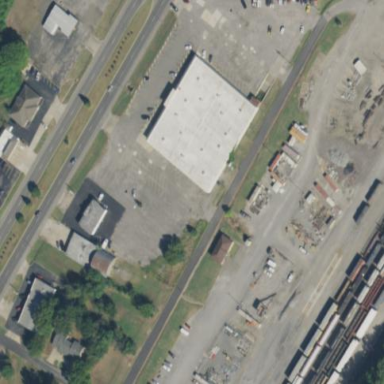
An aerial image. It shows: Variety store located in building.